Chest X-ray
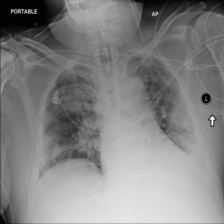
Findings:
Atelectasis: negative
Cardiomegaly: negative
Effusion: negative
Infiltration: negative
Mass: positive
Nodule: negative
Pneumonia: negative
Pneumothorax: negative
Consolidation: positive
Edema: negative
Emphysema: negative
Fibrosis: negative
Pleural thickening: negative
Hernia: negative